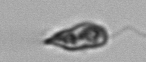
Label: Euglena